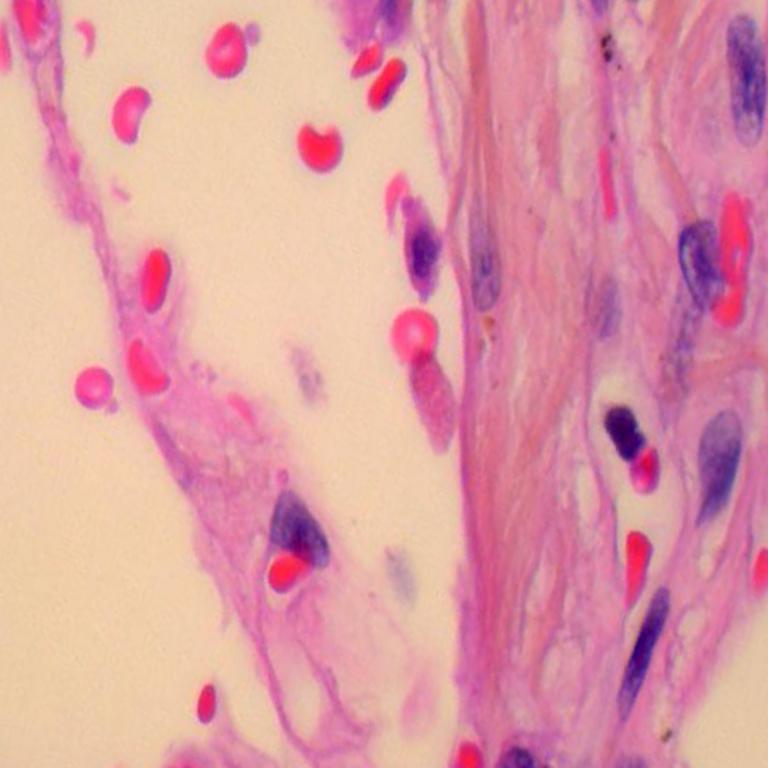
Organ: lung
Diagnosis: benign